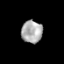
Tissue: prostate
Cell type: T cells
Senescence score: 0.2631
Nuclear area (px): 460
Mean DAPI intensity: 172.404